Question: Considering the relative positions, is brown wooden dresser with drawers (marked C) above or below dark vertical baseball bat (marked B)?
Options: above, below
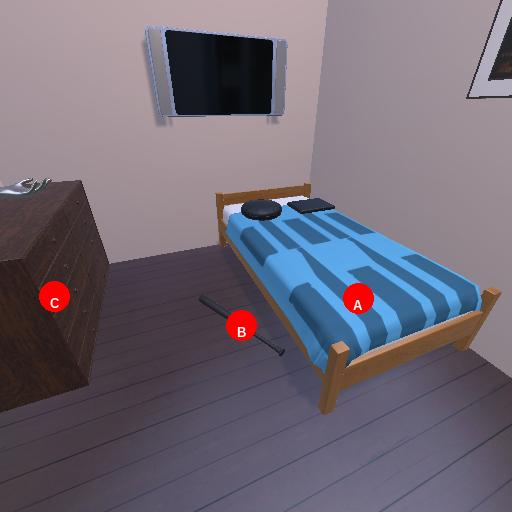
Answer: above